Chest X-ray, PA view. Patient: 55 years old, sex F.
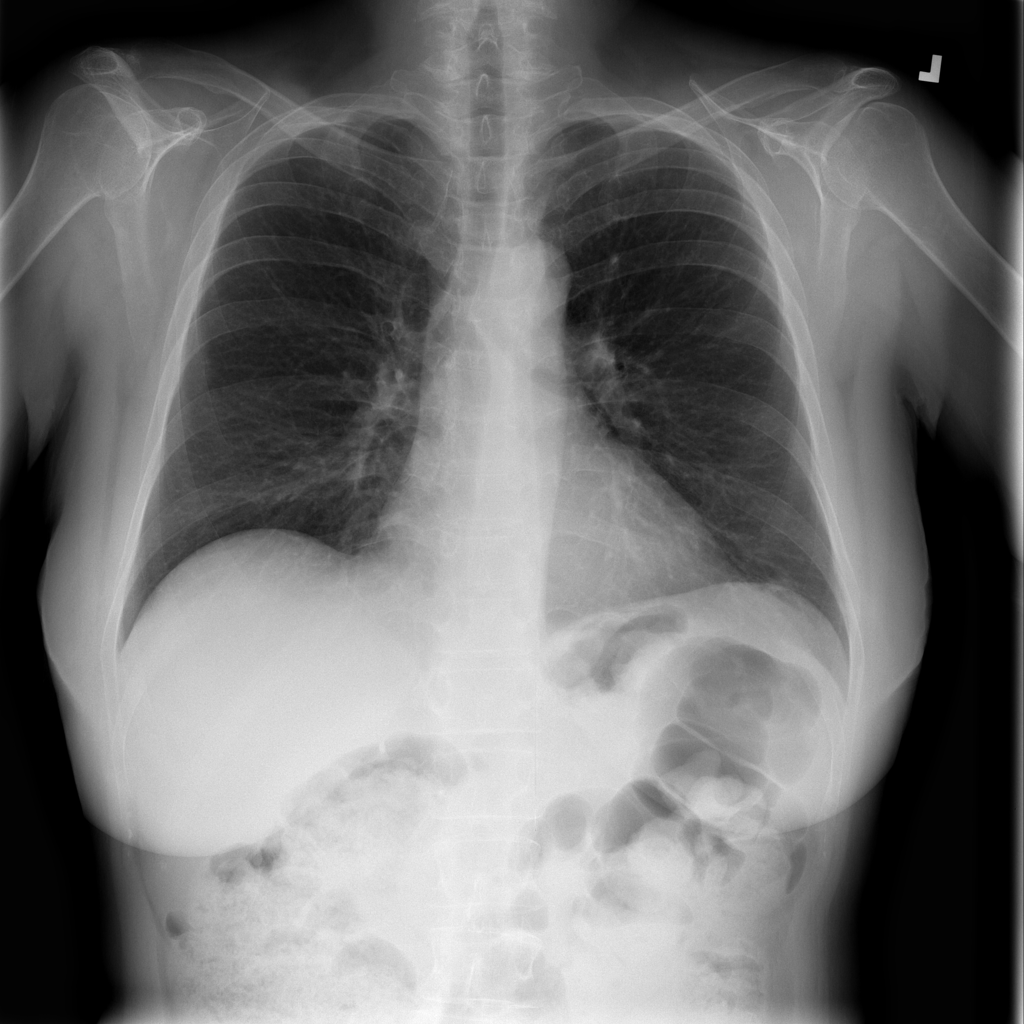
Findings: No Finding